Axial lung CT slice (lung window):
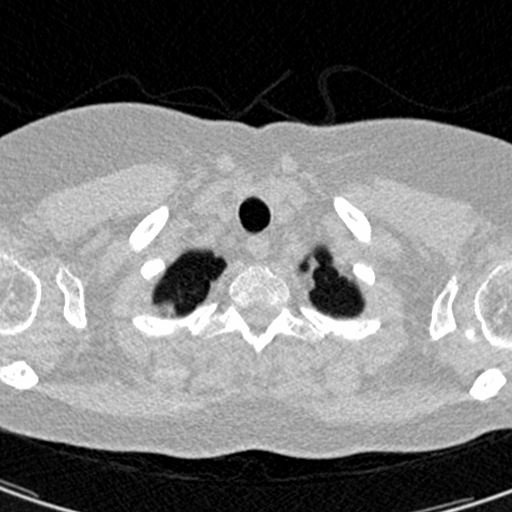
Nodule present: no